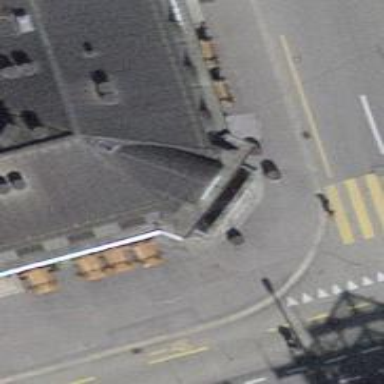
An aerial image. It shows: Pub.